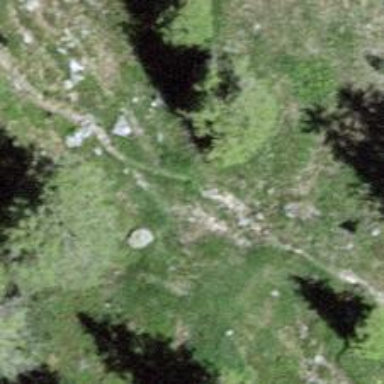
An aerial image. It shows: Path on the ground.